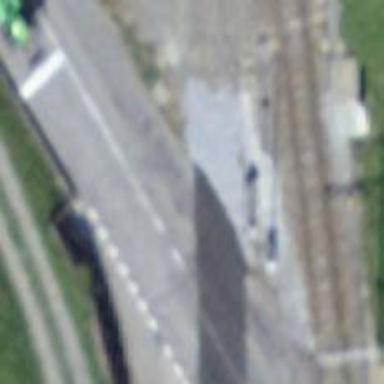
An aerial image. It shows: Disused railway spur with one track.